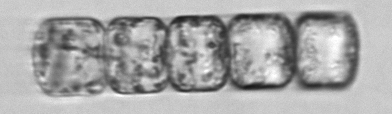
Label: Lauderia_annulata